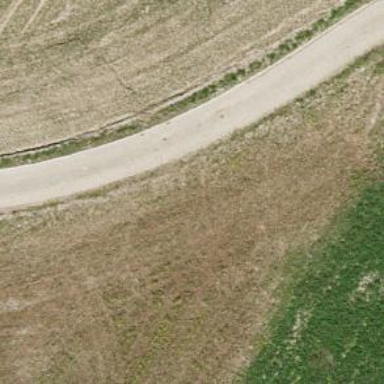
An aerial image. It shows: Well-maintained track road of grade 1.